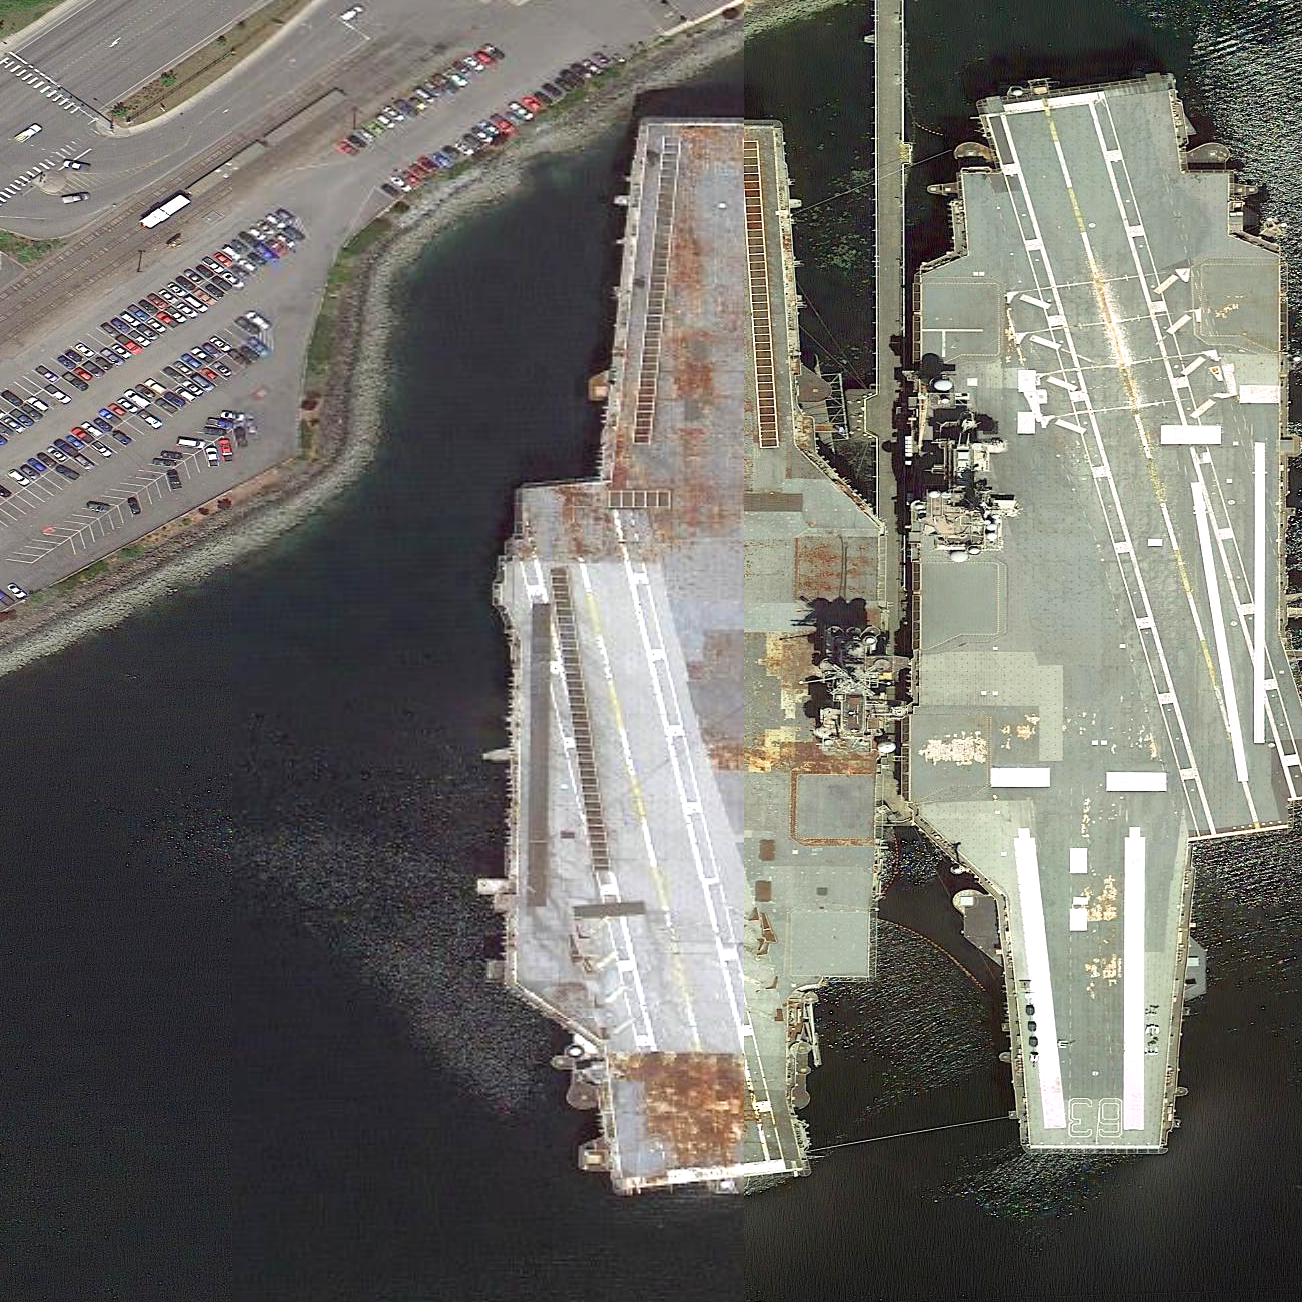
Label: aircraft_carrier